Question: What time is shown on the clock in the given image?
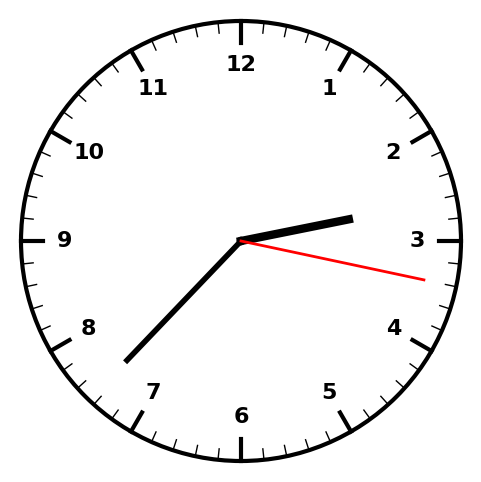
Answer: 02:37:17